Question: This one is driving me crazy. I have an 'UIImageView' with the constraint 'width <= 34'. When I set the image to 'nil' I expect the view's width to shrink to zero, but it won't.
I've double and triple checked everything... no other constraints that should interfere, etc. In fact, I have another table view cell where this works perfectly.
What am I missing?
Here are all the constraints for this view.

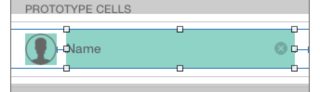
Answer: (To be exact, for views that return 'UIViewNoIntrinsicMetric' as height and width in intrinsic content size)
Lets understand this. In the below image every thing looks right.

Now, when the image is set to nil, auto layout alerts us about ambiguity.
Why? Because without image, returned intrinsic height and width are 'UIViewNoIntrinsicMetric' and then inequalities like "height <= 37" alone cannot help the auto layout engine to find the height/width of the view.

Now when we set explicit intrinsic content size(not applicable on runtime though), the ambiguity is resolved.

So, to solve your problem we need to return 0,0 as intrinsic content size.
You should try subclassing UIImageView that overrides '-intrinsicContentSize'.
'''
@implementation ZeroedIntrinsicContentSizeImageView
- (CGSize)intrinsicContentSize {
if (self.image)
return [super intrinsicContentSize];
return CGSizeZero;
}
@end
'''